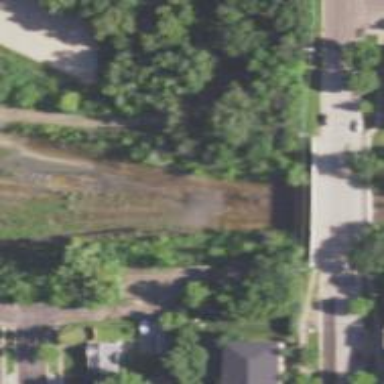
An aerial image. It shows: Abandoned railway.